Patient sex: M
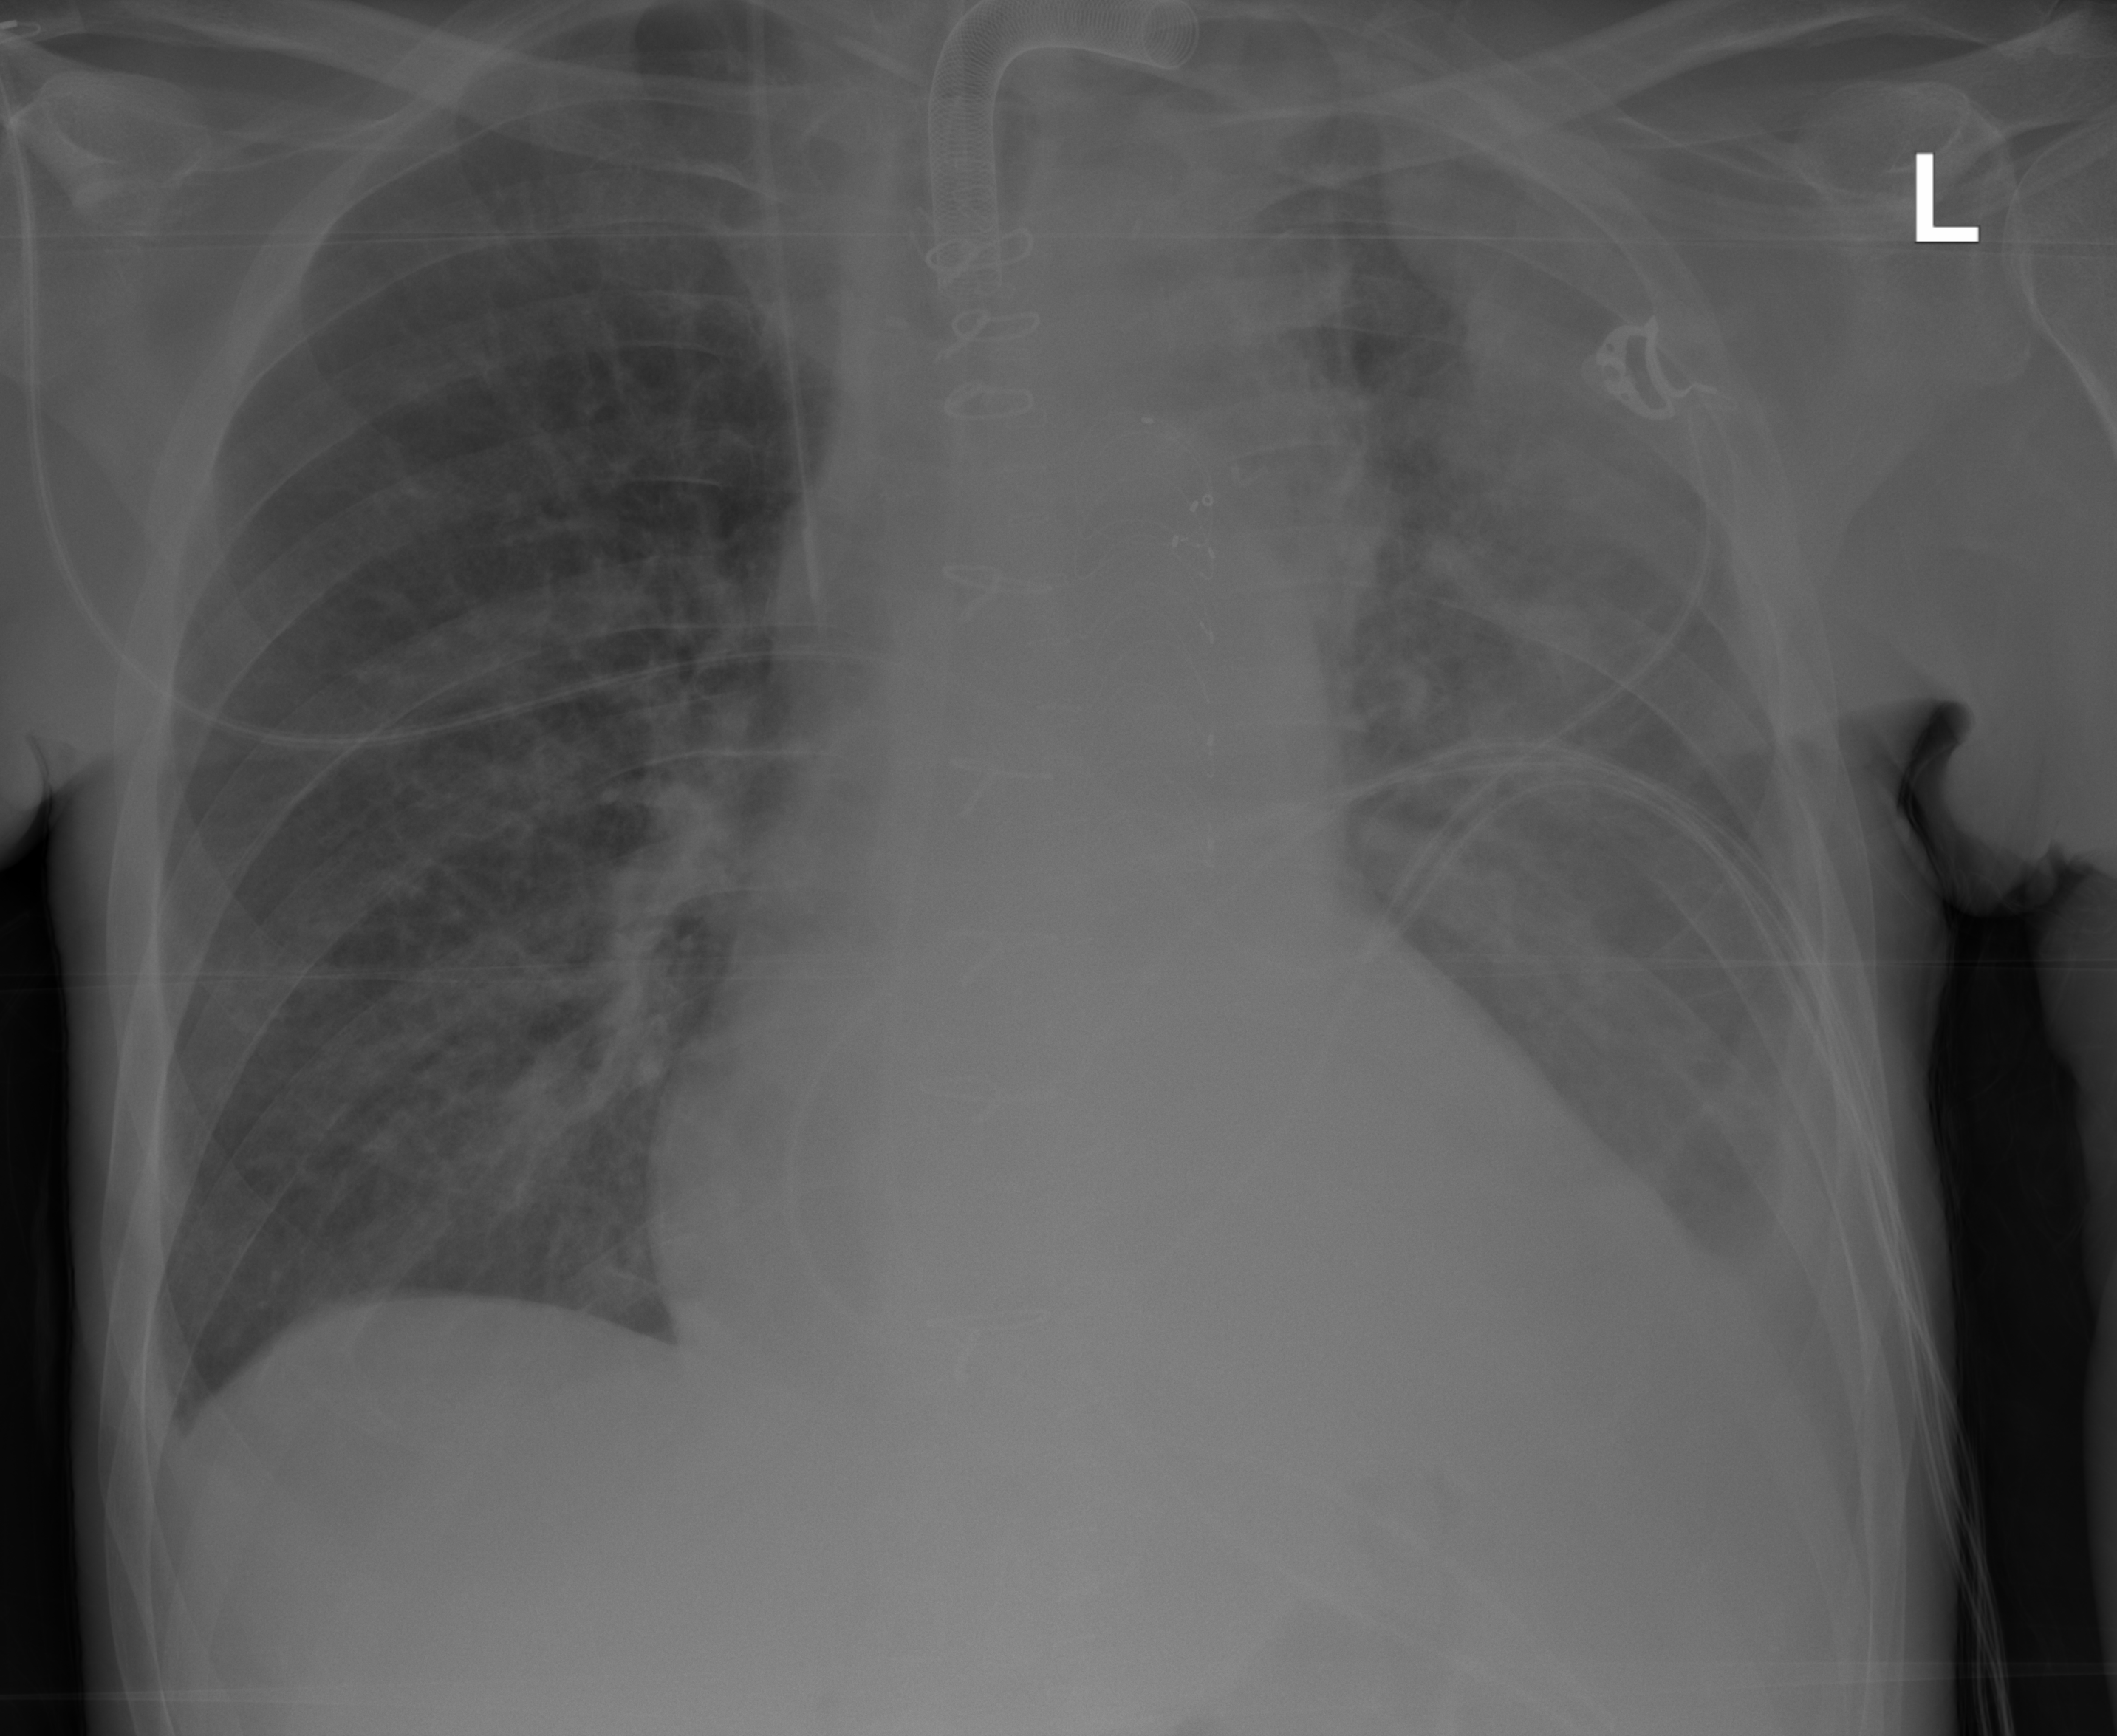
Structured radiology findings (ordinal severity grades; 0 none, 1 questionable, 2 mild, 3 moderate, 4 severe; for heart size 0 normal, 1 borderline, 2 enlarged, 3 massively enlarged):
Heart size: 2
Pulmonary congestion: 0
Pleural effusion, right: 0
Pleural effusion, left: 3
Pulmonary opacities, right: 0
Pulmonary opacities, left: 2
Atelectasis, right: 0
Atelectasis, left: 2